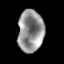
Tissue: prostate
Cell type: T cells
Senescence score: 0.3497
Nuclear area (px): 1059
Mean DAPI intensity: 146.868